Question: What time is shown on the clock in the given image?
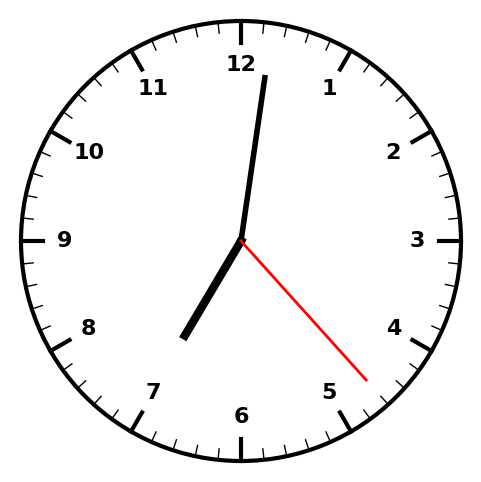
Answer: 07:01:23